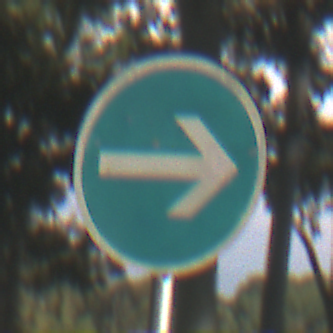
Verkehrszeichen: VorgeschriebeneFahrtrichtungHierRechts
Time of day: MorningAfternoon
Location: Outdoor (Nature)
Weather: Clear
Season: NotSpecified
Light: Natural